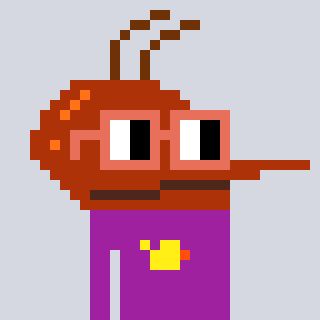
a pixel art character with square orange glasses, a mosquito-shaped head and a magenta-colored body on a cool background